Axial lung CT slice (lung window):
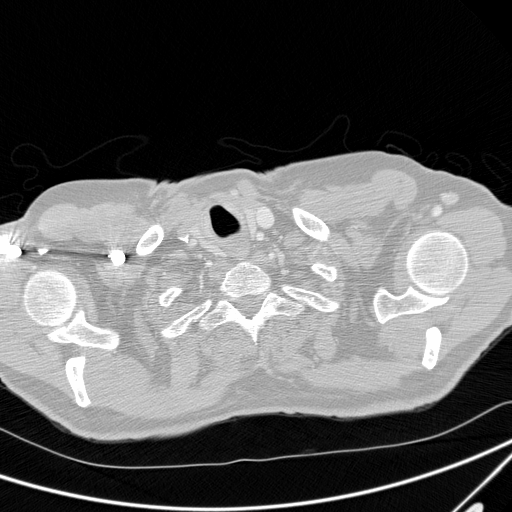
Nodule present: no